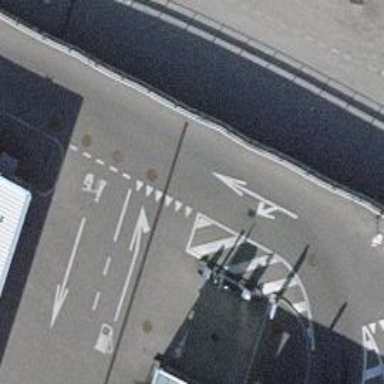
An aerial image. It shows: Road with "give way" sign.